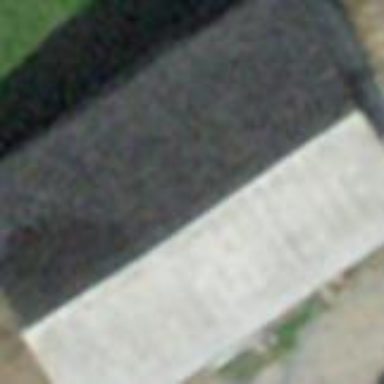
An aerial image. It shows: Barn.